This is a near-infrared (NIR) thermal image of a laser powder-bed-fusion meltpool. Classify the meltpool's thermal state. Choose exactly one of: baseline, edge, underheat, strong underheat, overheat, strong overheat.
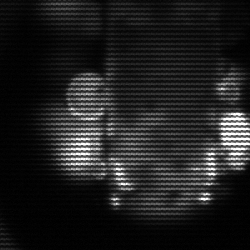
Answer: strong underheat